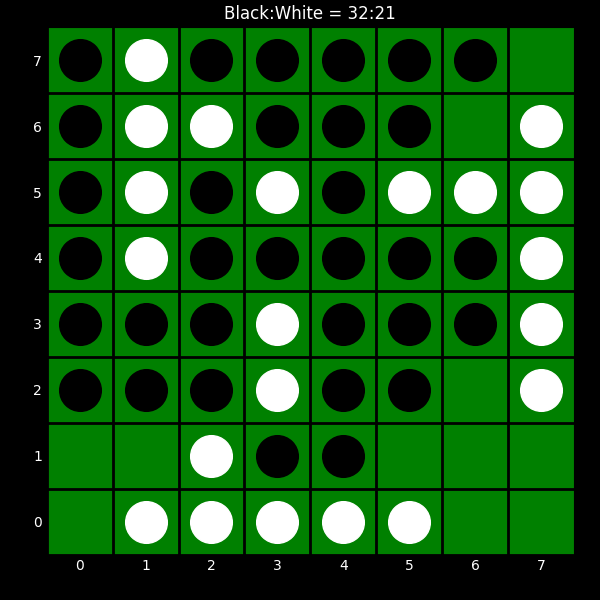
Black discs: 32
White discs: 21